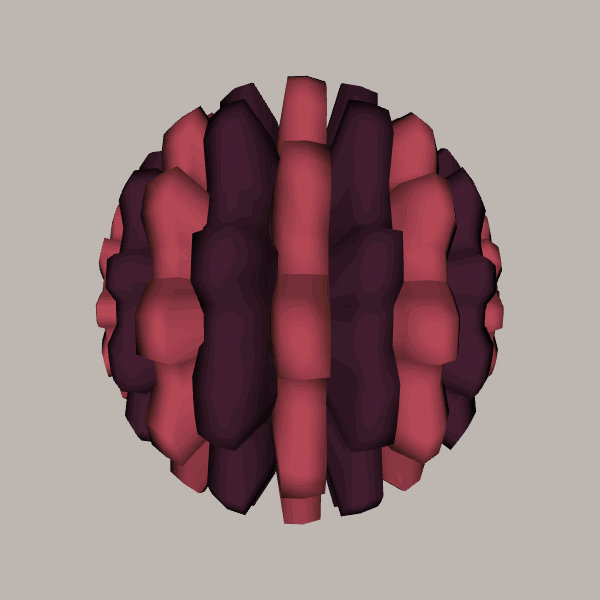
Background: light